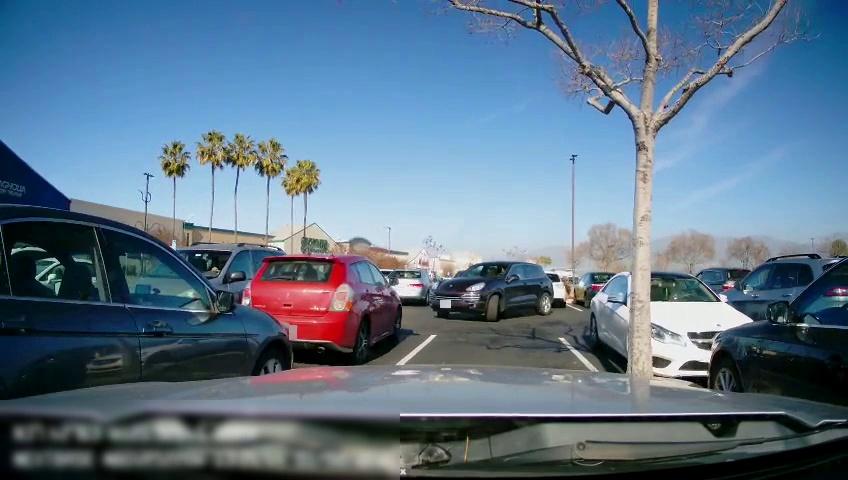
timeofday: Day
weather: Sunny
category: Drivable Space
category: Vehicles | Car
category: Vehicles | Car
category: Vehicles | SUV
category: Vehicles | SUV
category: Vehicles | SUV
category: Vehicles | Car
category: Vehicles | SUV
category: Vehicles | Car
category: Vehicles | SUV
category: Vehicles | SUV
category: Vehicles | Car
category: Vehicles | Car